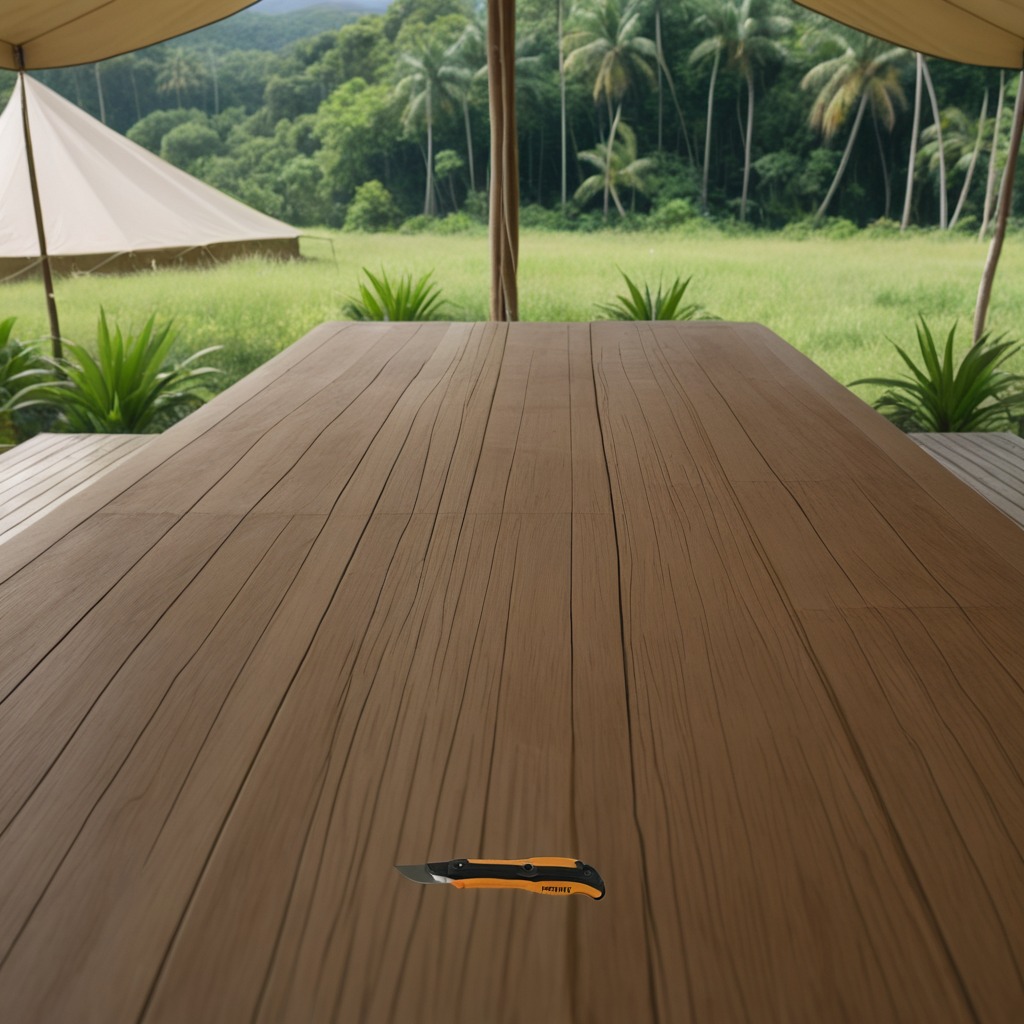
A utility knife lying on a wooden table inside a jungle field workshop tent humid ambient light worn but